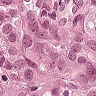
Metastatic tissue present: yes